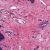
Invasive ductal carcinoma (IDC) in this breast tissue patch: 0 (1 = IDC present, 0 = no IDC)